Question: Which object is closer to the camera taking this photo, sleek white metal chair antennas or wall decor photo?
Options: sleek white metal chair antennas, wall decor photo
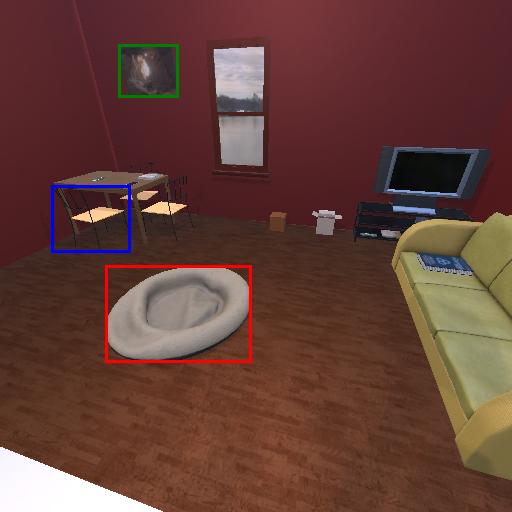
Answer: sleek white metal chair antennas